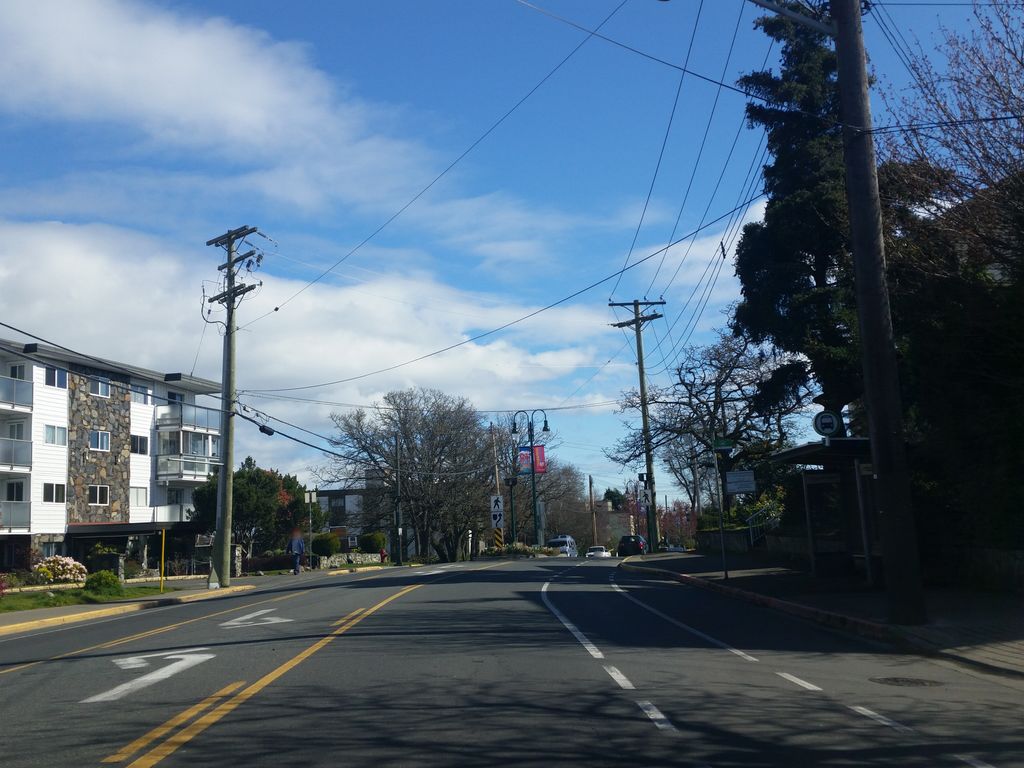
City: victoria